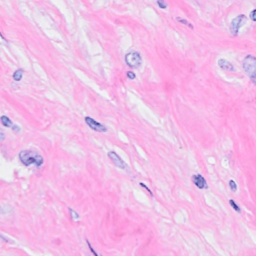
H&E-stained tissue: Breast